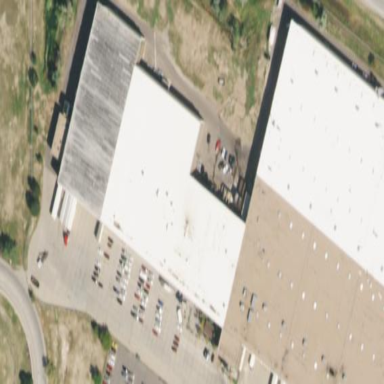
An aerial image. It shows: Commercial building.